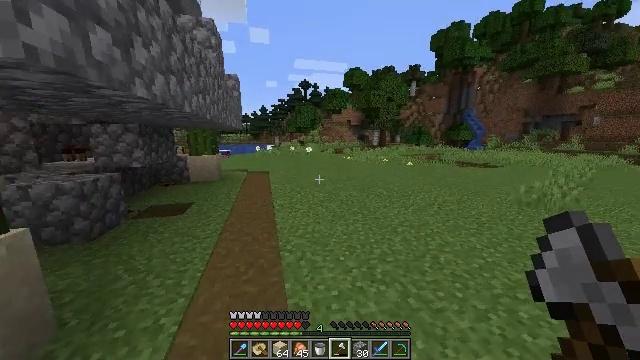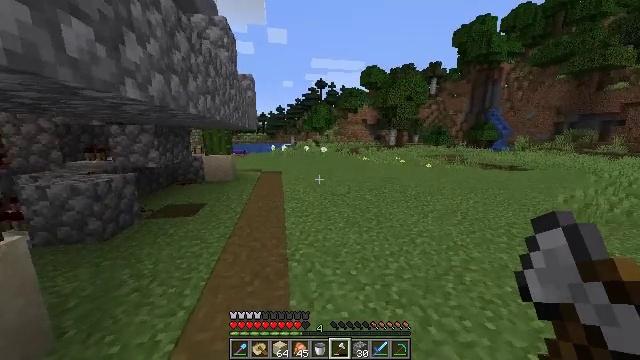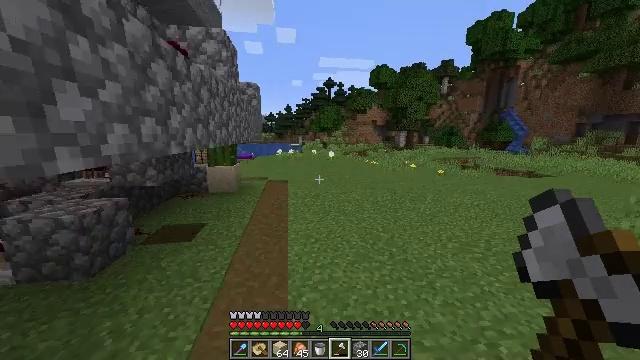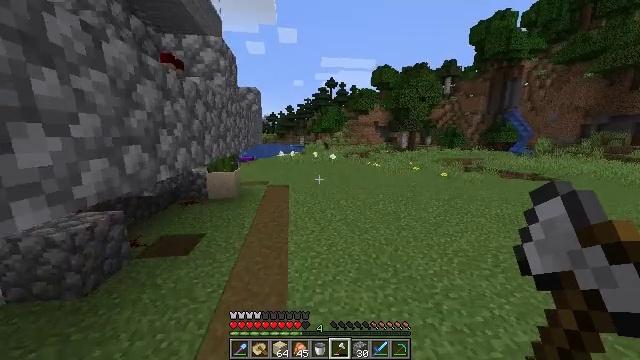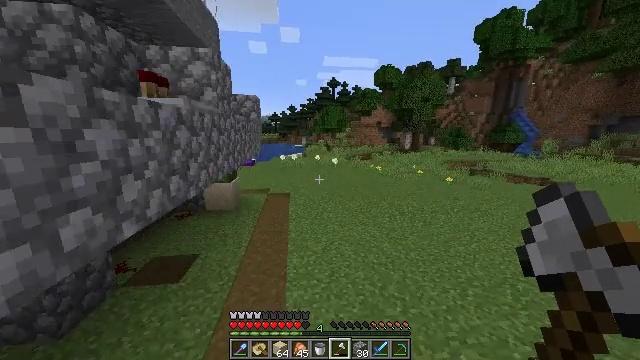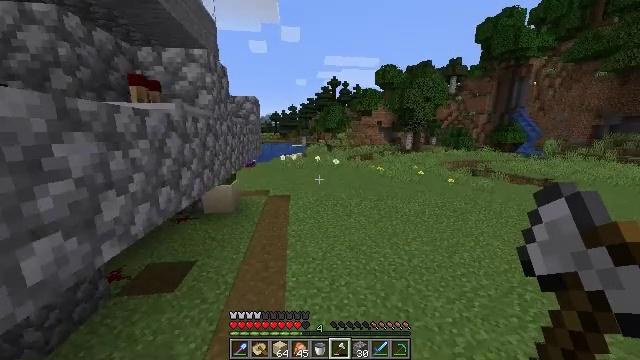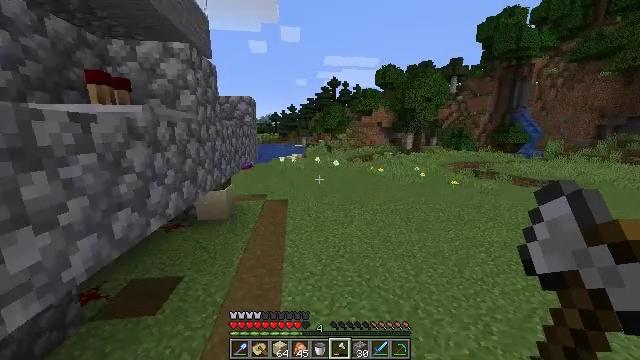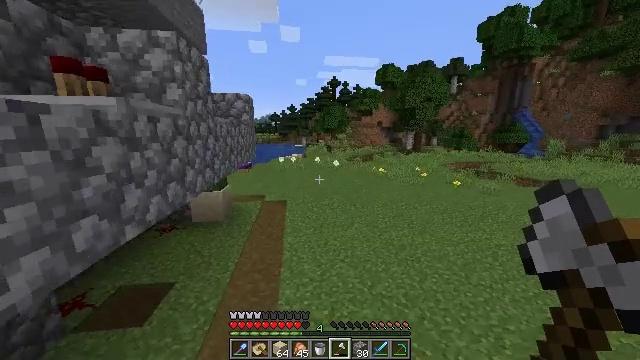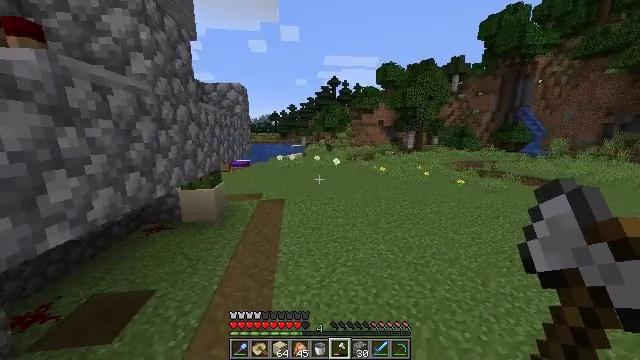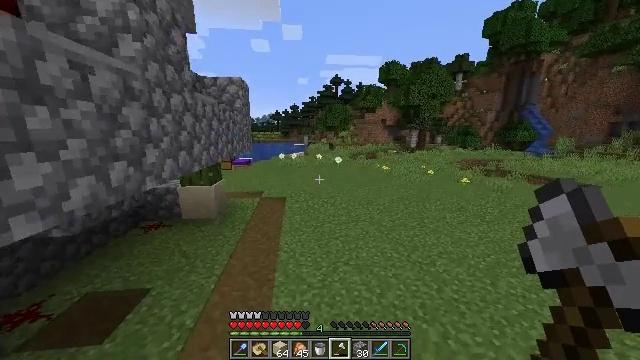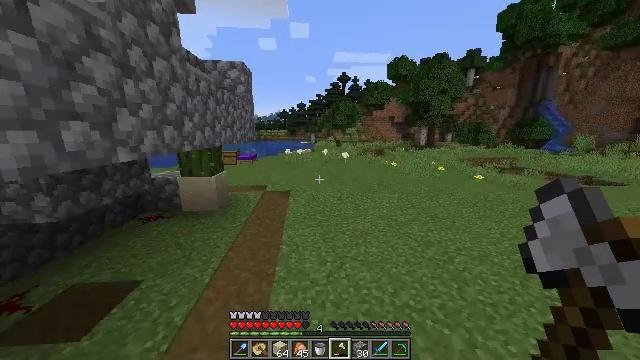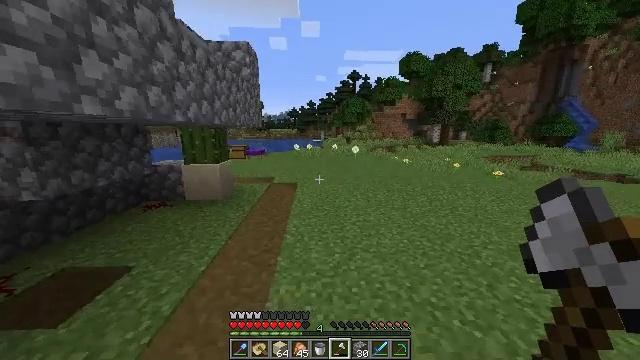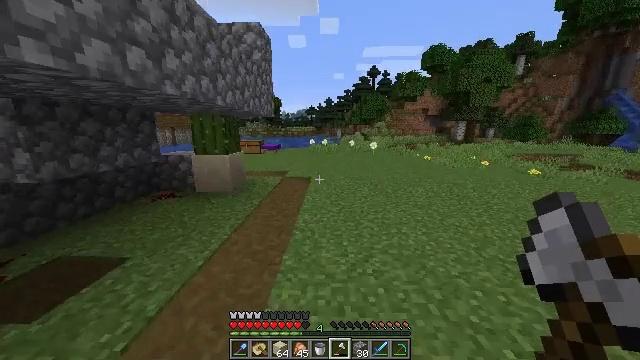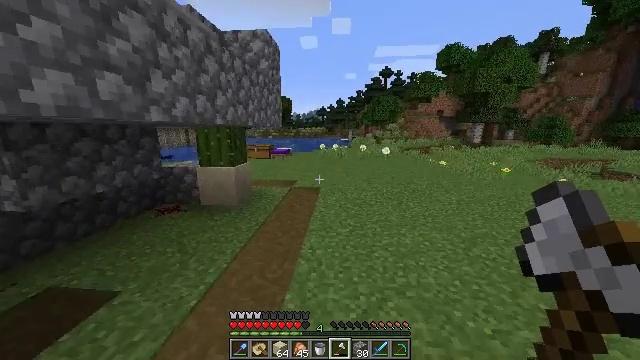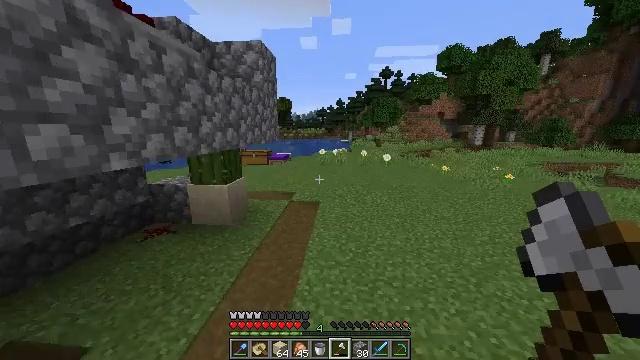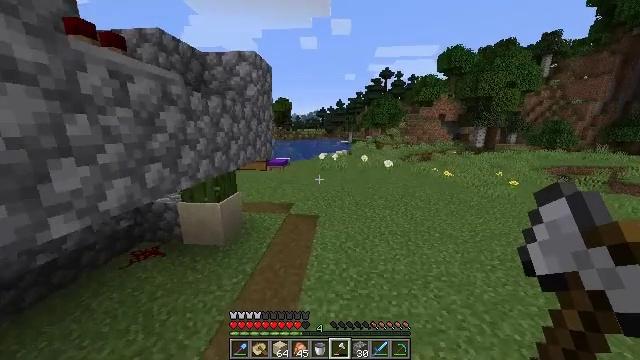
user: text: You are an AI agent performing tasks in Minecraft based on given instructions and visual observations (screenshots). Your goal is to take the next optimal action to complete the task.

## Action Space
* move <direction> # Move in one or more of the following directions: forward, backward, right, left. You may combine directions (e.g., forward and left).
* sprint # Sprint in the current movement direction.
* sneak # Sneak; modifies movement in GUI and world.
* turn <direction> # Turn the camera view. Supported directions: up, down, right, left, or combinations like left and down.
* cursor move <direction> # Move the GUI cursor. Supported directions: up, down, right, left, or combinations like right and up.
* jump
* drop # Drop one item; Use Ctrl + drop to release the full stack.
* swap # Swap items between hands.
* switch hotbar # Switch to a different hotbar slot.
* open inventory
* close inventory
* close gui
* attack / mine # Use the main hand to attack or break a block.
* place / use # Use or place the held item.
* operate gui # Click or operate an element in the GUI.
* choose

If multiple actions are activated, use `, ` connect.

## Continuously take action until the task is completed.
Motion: motion action
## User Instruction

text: Get a spruce sign by crafting it.
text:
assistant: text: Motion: move forward, turn left, jump
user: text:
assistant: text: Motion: move forward, turn left, jump
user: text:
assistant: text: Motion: move forward, jump
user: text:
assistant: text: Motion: move forward, jump
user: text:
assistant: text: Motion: move forward, jump
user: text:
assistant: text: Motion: move forward, jump
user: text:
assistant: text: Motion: move forward, jump
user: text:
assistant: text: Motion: move forward, jump
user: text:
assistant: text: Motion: move forward, jump
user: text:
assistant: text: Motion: move forward, turn left, jump
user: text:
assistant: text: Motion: move forward, sprint, turn left, jump
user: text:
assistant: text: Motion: move forward, sprint, turn left, jump
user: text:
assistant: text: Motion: move forward, sprint, turn left, jump
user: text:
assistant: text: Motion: move forward, sprint, jump
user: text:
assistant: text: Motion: move forward, jump
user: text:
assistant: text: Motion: move forward, jump
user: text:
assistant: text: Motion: move forward, jump
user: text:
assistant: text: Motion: move forward, jump
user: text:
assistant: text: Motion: move forward, jump
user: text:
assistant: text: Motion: move forward, jump
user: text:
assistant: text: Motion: move forward, jump
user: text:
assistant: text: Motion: move forward, jump
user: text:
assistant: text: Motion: move forward, jump
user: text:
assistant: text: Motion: move forward, sprint, jump
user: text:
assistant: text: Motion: move forward, sprint, turn left, jump
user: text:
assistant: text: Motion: move forward, sprint, turn left, jump
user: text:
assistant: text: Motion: move forward, sprint, turn left, jump
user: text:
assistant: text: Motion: move forward, turn left, jump
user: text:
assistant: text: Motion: move forward, turn left, jump
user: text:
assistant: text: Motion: move forward, turn left, jump